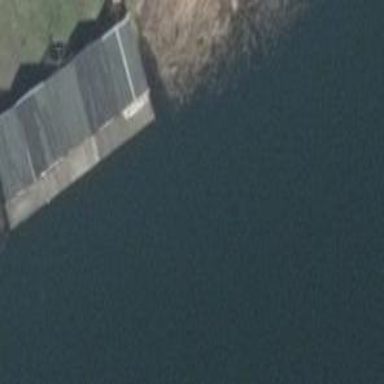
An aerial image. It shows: Boathouse.